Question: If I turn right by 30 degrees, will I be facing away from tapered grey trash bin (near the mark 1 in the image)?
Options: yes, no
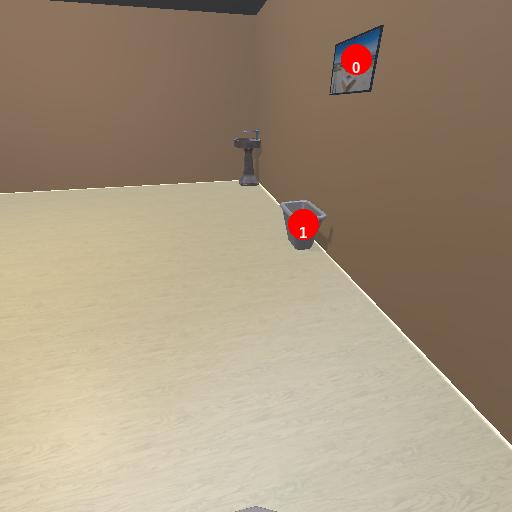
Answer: yes